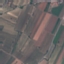
Label: PermanentCrop